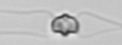
Label: Chaetoceros_didymus